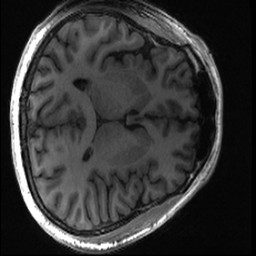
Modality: T1w
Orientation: axial
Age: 45
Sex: male